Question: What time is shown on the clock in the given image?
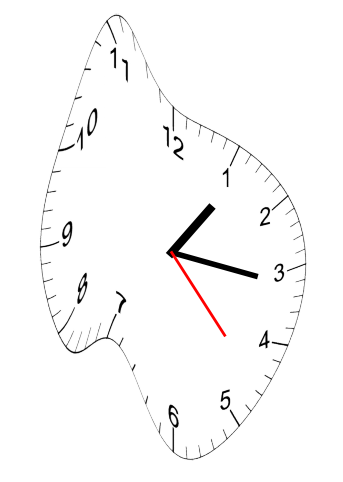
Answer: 01:16:23